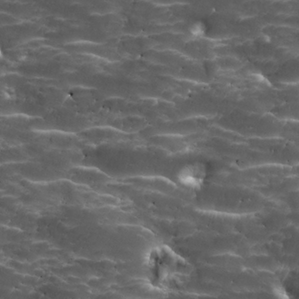
Label: non_frost